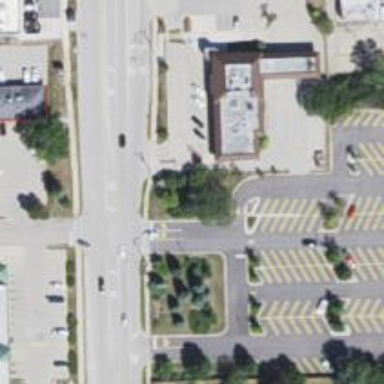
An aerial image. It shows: Stop road.